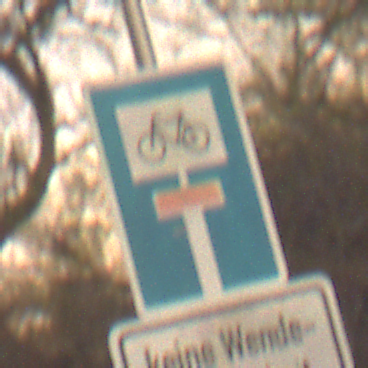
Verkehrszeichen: SackgasseRadverkehrDurchlaessig
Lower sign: HinweisGeaenderteVorfahrtVerkehrsfuehrungVerkehrsregelung3
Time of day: Night
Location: Outdoor (Nature)
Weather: Clear
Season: NotSpecified
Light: Natural